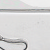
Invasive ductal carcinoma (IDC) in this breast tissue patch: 0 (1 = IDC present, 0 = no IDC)